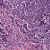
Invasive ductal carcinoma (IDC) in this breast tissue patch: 1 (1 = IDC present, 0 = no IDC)